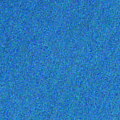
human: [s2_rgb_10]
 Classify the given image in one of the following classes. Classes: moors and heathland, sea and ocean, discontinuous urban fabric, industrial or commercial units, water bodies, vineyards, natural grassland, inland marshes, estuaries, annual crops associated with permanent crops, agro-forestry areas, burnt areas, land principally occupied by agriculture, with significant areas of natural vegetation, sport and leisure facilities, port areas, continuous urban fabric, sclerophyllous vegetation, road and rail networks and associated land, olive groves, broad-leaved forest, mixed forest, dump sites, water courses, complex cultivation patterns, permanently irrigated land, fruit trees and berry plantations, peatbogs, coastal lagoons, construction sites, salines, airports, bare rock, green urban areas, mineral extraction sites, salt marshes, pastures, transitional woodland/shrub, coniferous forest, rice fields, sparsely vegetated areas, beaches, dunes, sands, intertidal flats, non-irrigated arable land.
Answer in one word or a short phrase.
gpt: sea and ocean